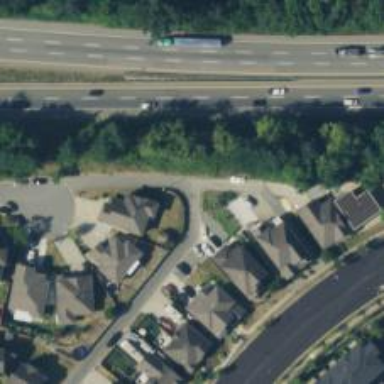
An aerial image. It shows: Alley classified as service road.